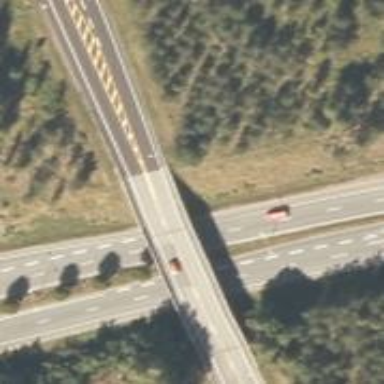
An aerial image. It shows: Secondary road crossing bridge with asphalt surface.